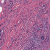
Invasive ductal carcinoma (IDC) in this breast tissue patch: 1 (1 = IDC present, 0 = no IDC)